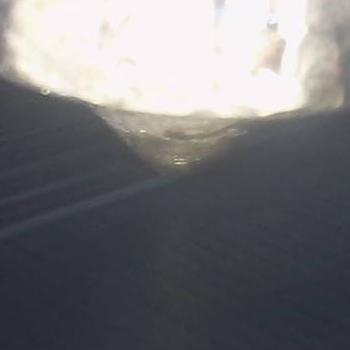
Flow rate: 168%